Question: I am using R markdown with bookdown to create pdf output. As far as I can tell from this <URL> I am using the right syntax but it doesn't work for me I just get the "[@citation]" returned as text in the caption.
Are there specific yaml, chunk options or packages I need to get this to work?
'''
---
title: "caption citation test"
output:
bookdown::pdf_document2
bibliography: Bibliography_mini.bib
---
'''{r echo=FALSE,warning=FALSE}
library(knitr)
library(kableExtra)
opts_chunk$set(fig.path='figure/graphics-',
cache.path='cache/graphics-',
fig.align='center',
external=TRUE,
echo=TRUE,
warning=FALSE,
fig.pos='H'
)
a4width<- 8.3
a4height<- 11.7
'''
Some text here look the citation works [@moravec1980obstacle]
'''{r moravec, echo=FALSE, fig.cap="look the citation doesn't work
[@moravec1980obstacle]"}
knitr::include_graphics("Moravec.png")
'''
'''

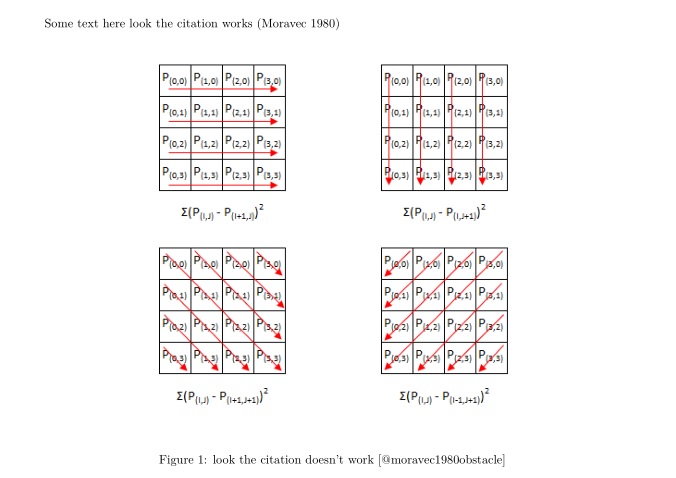
Answer: You can use text references (see <URL>.
'''
(ref:moravec) look the citation doesn't work [@moravec1980obstacle]
'''{r moravec, echo=FALSE, fig.cap="(ref:moravec)"}
knitr::include_graphics("Moravec.png")
'''
'''